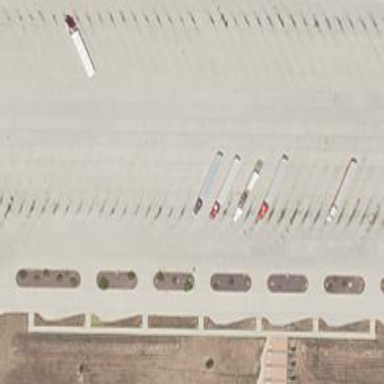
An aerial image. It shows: Street-side parking area with concrete surface.